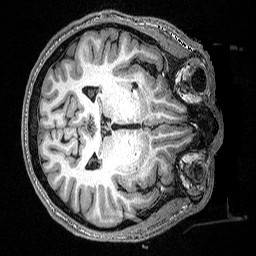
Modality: T1w
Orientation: axial
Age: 32
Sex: male
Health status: healthy
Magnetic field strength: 3 T
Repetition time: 2.53 s
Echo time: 0.00331 s